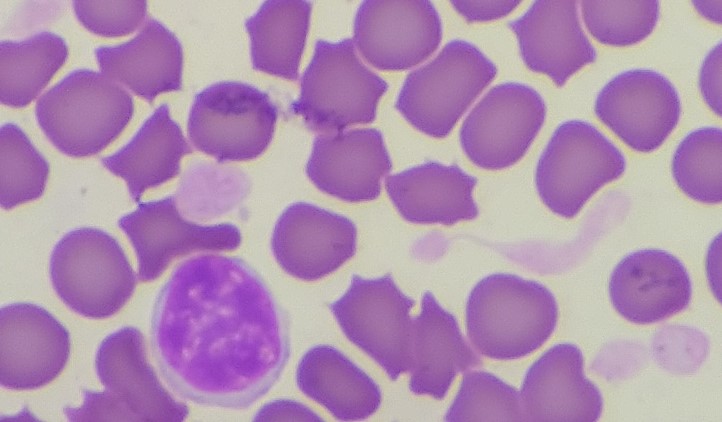
White blood cell type: Lymphocyte